Platform: macOS
Application: Arc Browser
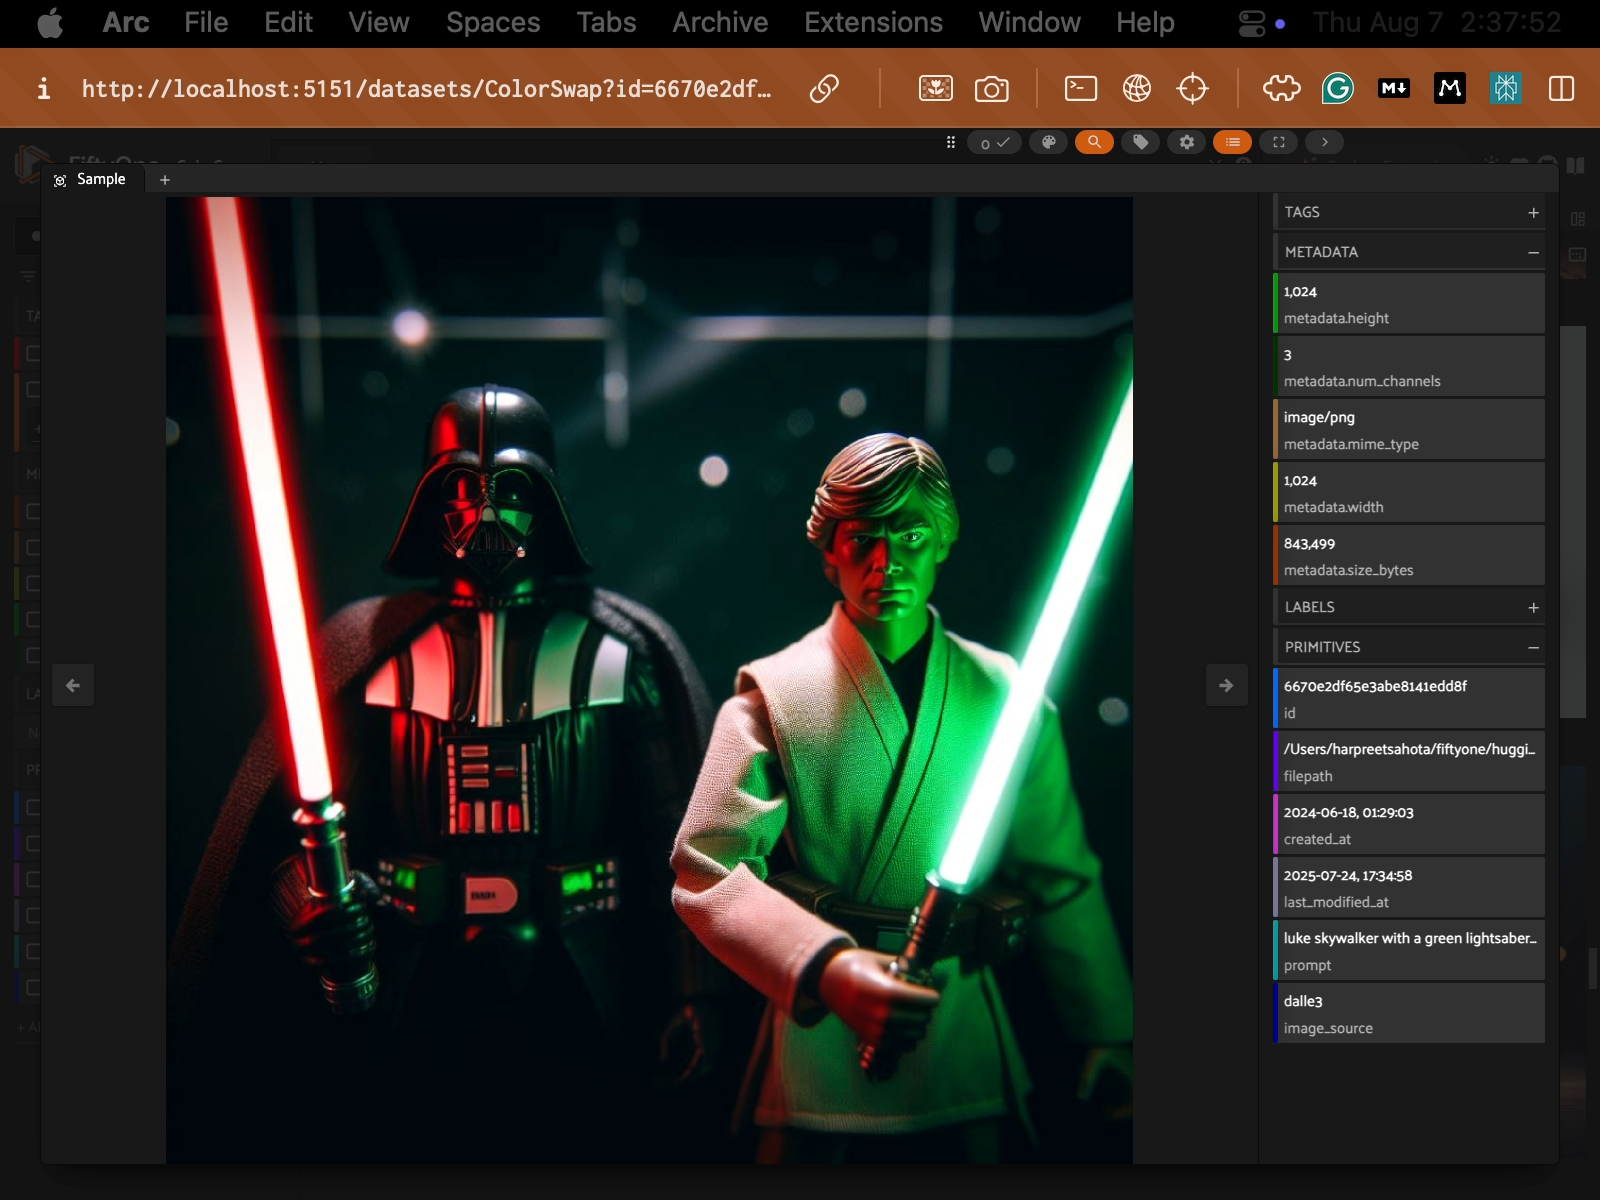
task_description: What is the width of this sample?
action_type: hover
element_info: Text
steps_since_start: 1